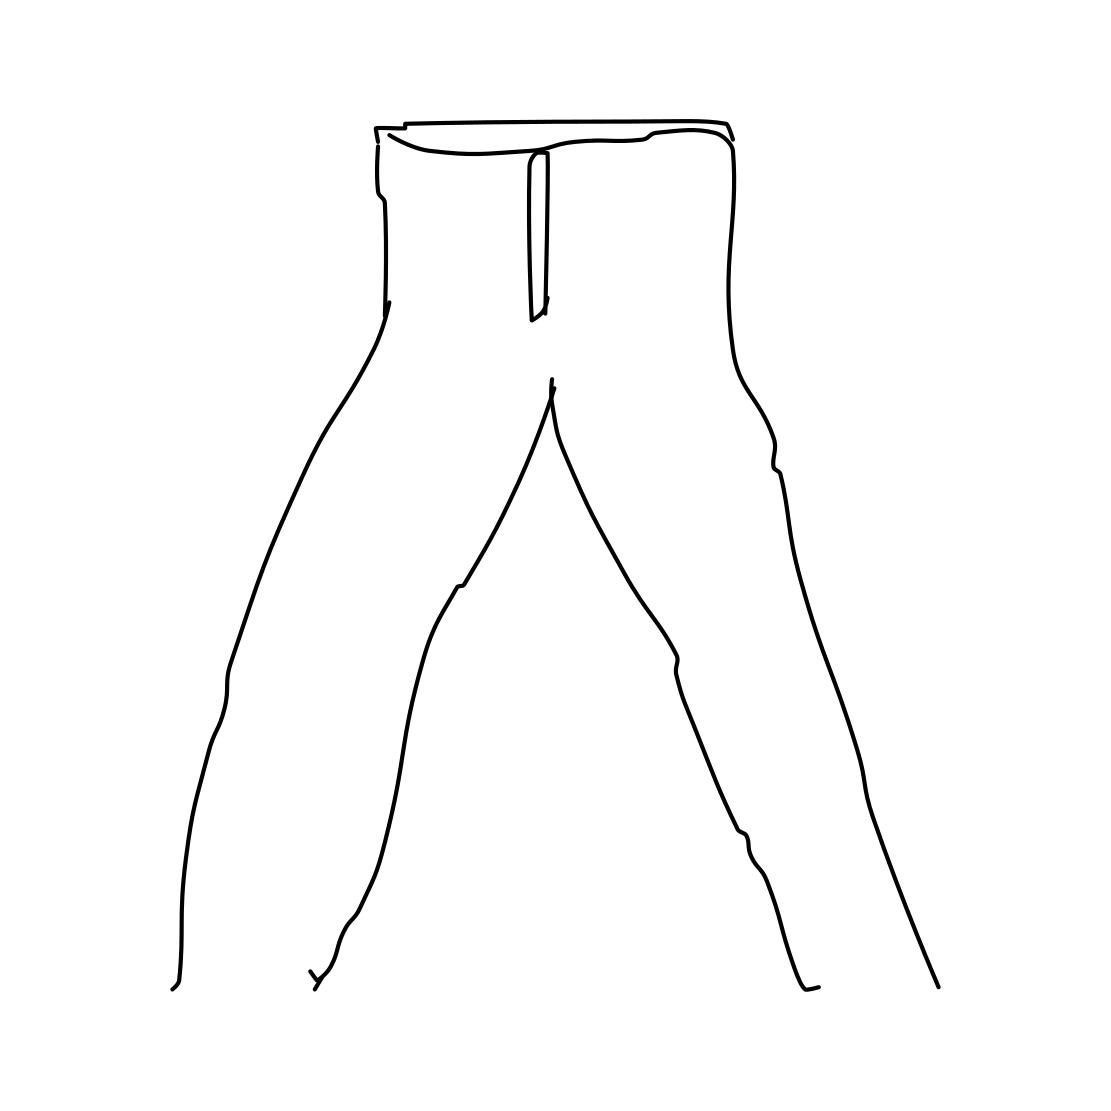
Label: trousers